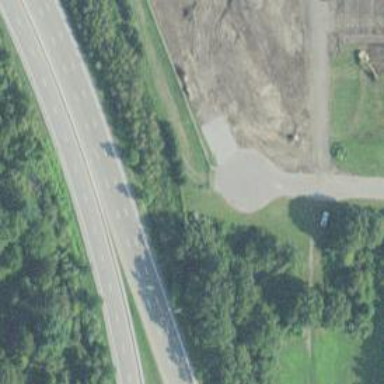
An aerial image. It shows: Unclassified road.